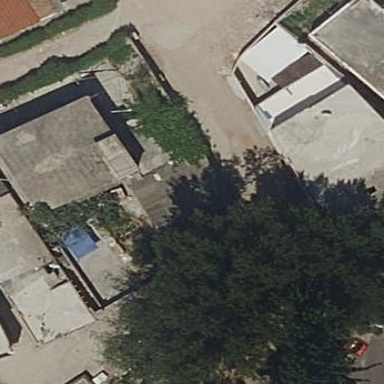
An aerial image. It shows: Detached building.